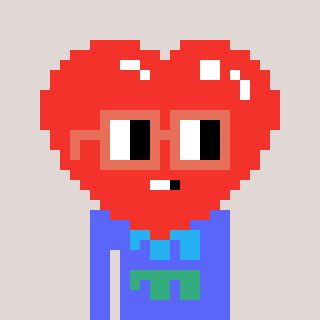
a pixel art character with square orange glasses, a heart-shaped head and a purple-colored body on a warm background